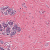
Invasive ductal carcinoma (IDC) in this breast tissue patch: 0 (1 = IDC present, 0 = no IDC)